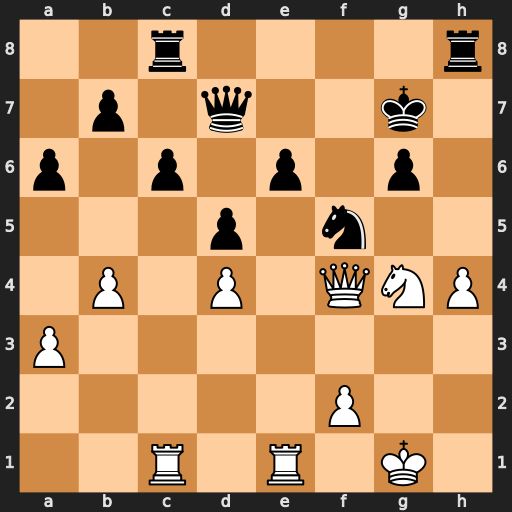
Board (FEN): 2r4r/1p1q2k1/p1p1p1p1/3p1n2/1P1P1QNP/P7/5P2/2R1R1K1
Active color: w
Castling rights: -
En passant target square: -
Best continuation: Qe5+ Kf7 Qf6+